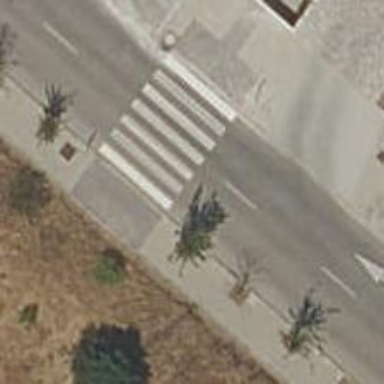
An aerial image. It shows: Uncontrolled road crossing.